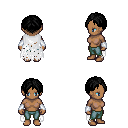
a pixel art fantasy rpg character, female body template, human, dark skin, white tattered cape, teal pants, black parted hairstyle, white cloth bracers, four views (front, back, left, right), 2x2 character sprite sheet, small pixel art, hard edges, no anti-aliasing